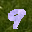
Label: 9